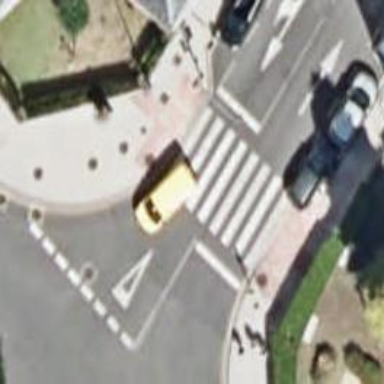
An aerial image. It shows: Road with traffic signals.